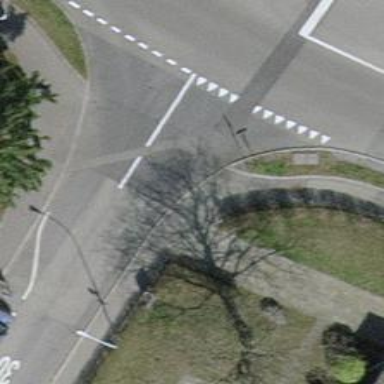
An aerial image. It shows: Kerb barrier.